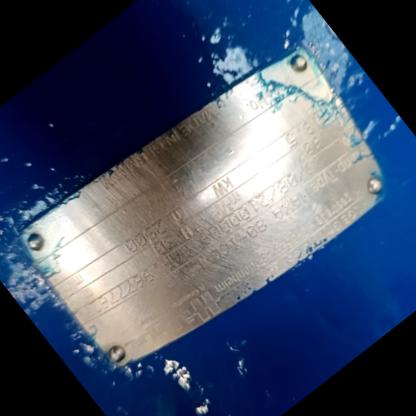
Klasa: tabliczka-znamionowa